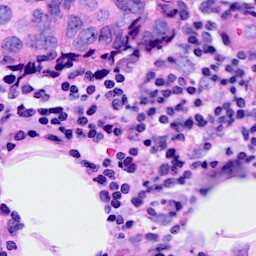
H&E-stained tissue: Breast